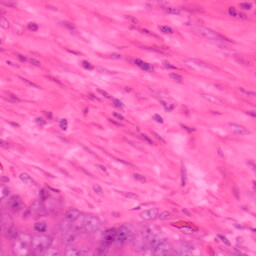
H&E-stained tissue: Colon